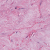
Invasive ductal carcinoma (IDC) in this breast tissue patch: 1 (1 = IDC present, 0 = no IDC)